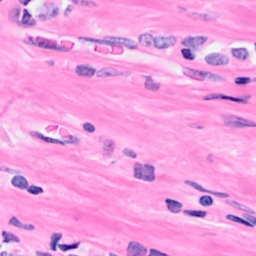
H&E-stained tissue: Breast